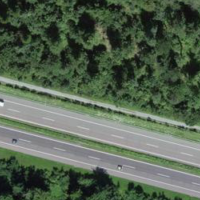
EUNIS habitat code: 57
Species observed at this site:
Pseudochorthippus parallelus
Pholidoptera griseoaptera
Chorthippus biguttulus
Vincetoxicum hirundinaria